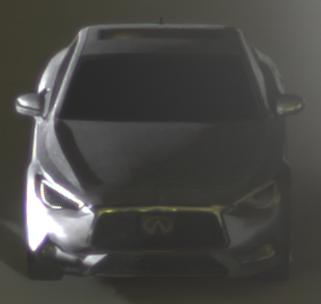
Make: Infiniti
Model: Q60 2.0t
Detailed model: Q60 (V37)
Model produced from: 2016/10
Model produced until: 2018/08
Doors: 2
Color: gray
Road condition: dry road
Daytime: night
Contrast: high contrast